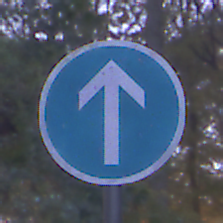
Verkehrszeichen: VorgeschriebeneFahrtrichtungGeradeaus
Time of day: Night
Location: Outdoor (Suburban)
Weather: PartlyCloudy
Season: NotSpecified
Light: Artificial